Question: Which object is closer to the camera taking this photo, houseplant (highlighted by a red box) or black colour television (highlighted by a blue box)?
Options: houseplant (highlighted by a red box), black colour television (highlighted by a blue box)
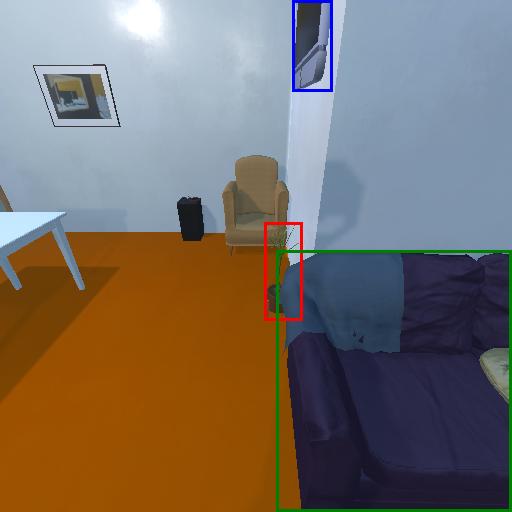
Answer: houseplant (highlighted by a red box)